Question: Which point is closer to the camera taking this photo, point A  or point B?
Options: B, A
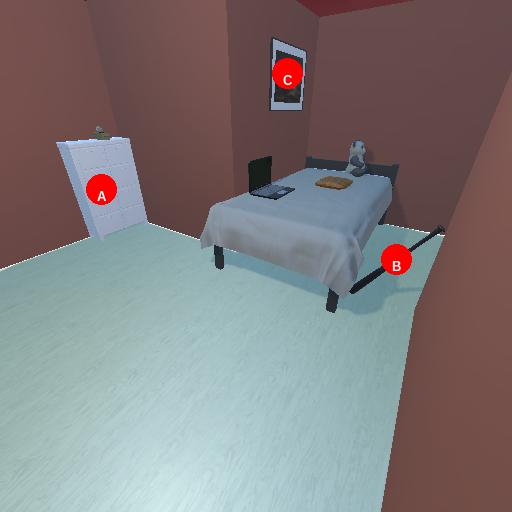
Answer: B